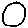
Label: circle